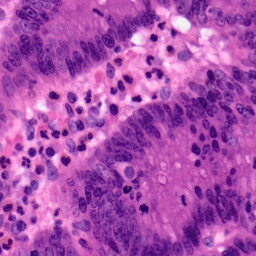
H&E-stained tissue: Pancreatic